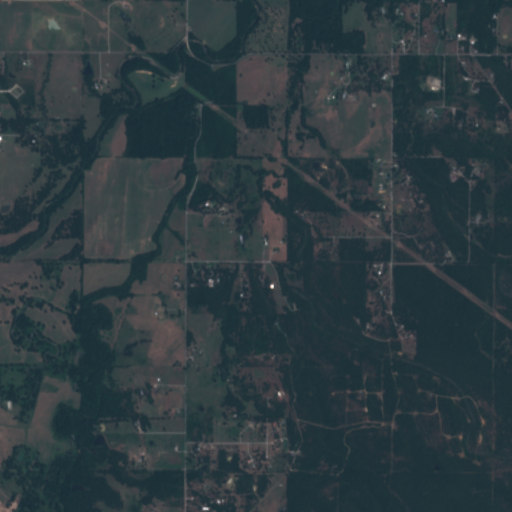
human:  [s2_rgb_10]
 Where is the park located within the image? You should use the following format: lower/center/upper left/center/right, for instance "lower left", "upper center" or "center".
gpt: The park is located in the upper right of the image.
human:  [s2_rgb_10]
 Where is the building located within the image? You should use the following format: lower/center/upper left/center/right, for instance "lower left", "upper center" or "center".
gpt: The building is located in the lower center of the image.
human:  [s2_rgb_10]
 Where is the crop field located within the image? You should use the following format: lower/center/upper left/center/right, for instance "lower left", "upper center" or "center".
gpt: There is no crop field in the image.